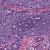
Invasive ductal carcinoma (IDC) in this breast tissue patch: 0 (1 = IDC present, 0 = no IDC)